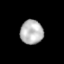
Tissue: lung
Cell type: Endothelial cells
Senescence score: 0.6286
Nuclear area (px): 545
Mean DAPI intensity: 182.339